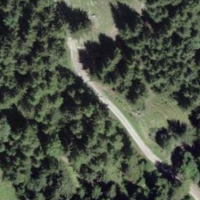
EUNIS habitat code: 43
Species observed at this site:
Capreolus capreolus